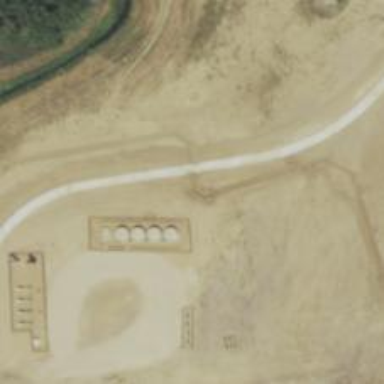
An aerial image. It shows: Storage tank with man-made structure.